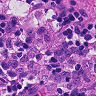
Metastatic tissue present: no